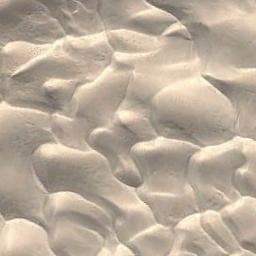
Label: desert